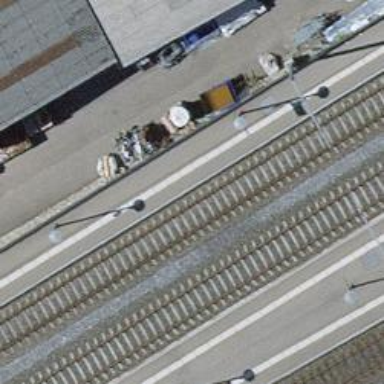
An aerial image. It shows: Single spur service track.